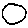
Label: circle